Interaction volume radius: 5 \u00c5
Interaction volume height: 15 \u00c5
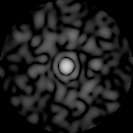
Disorder parameter: 0.8892